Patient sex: M
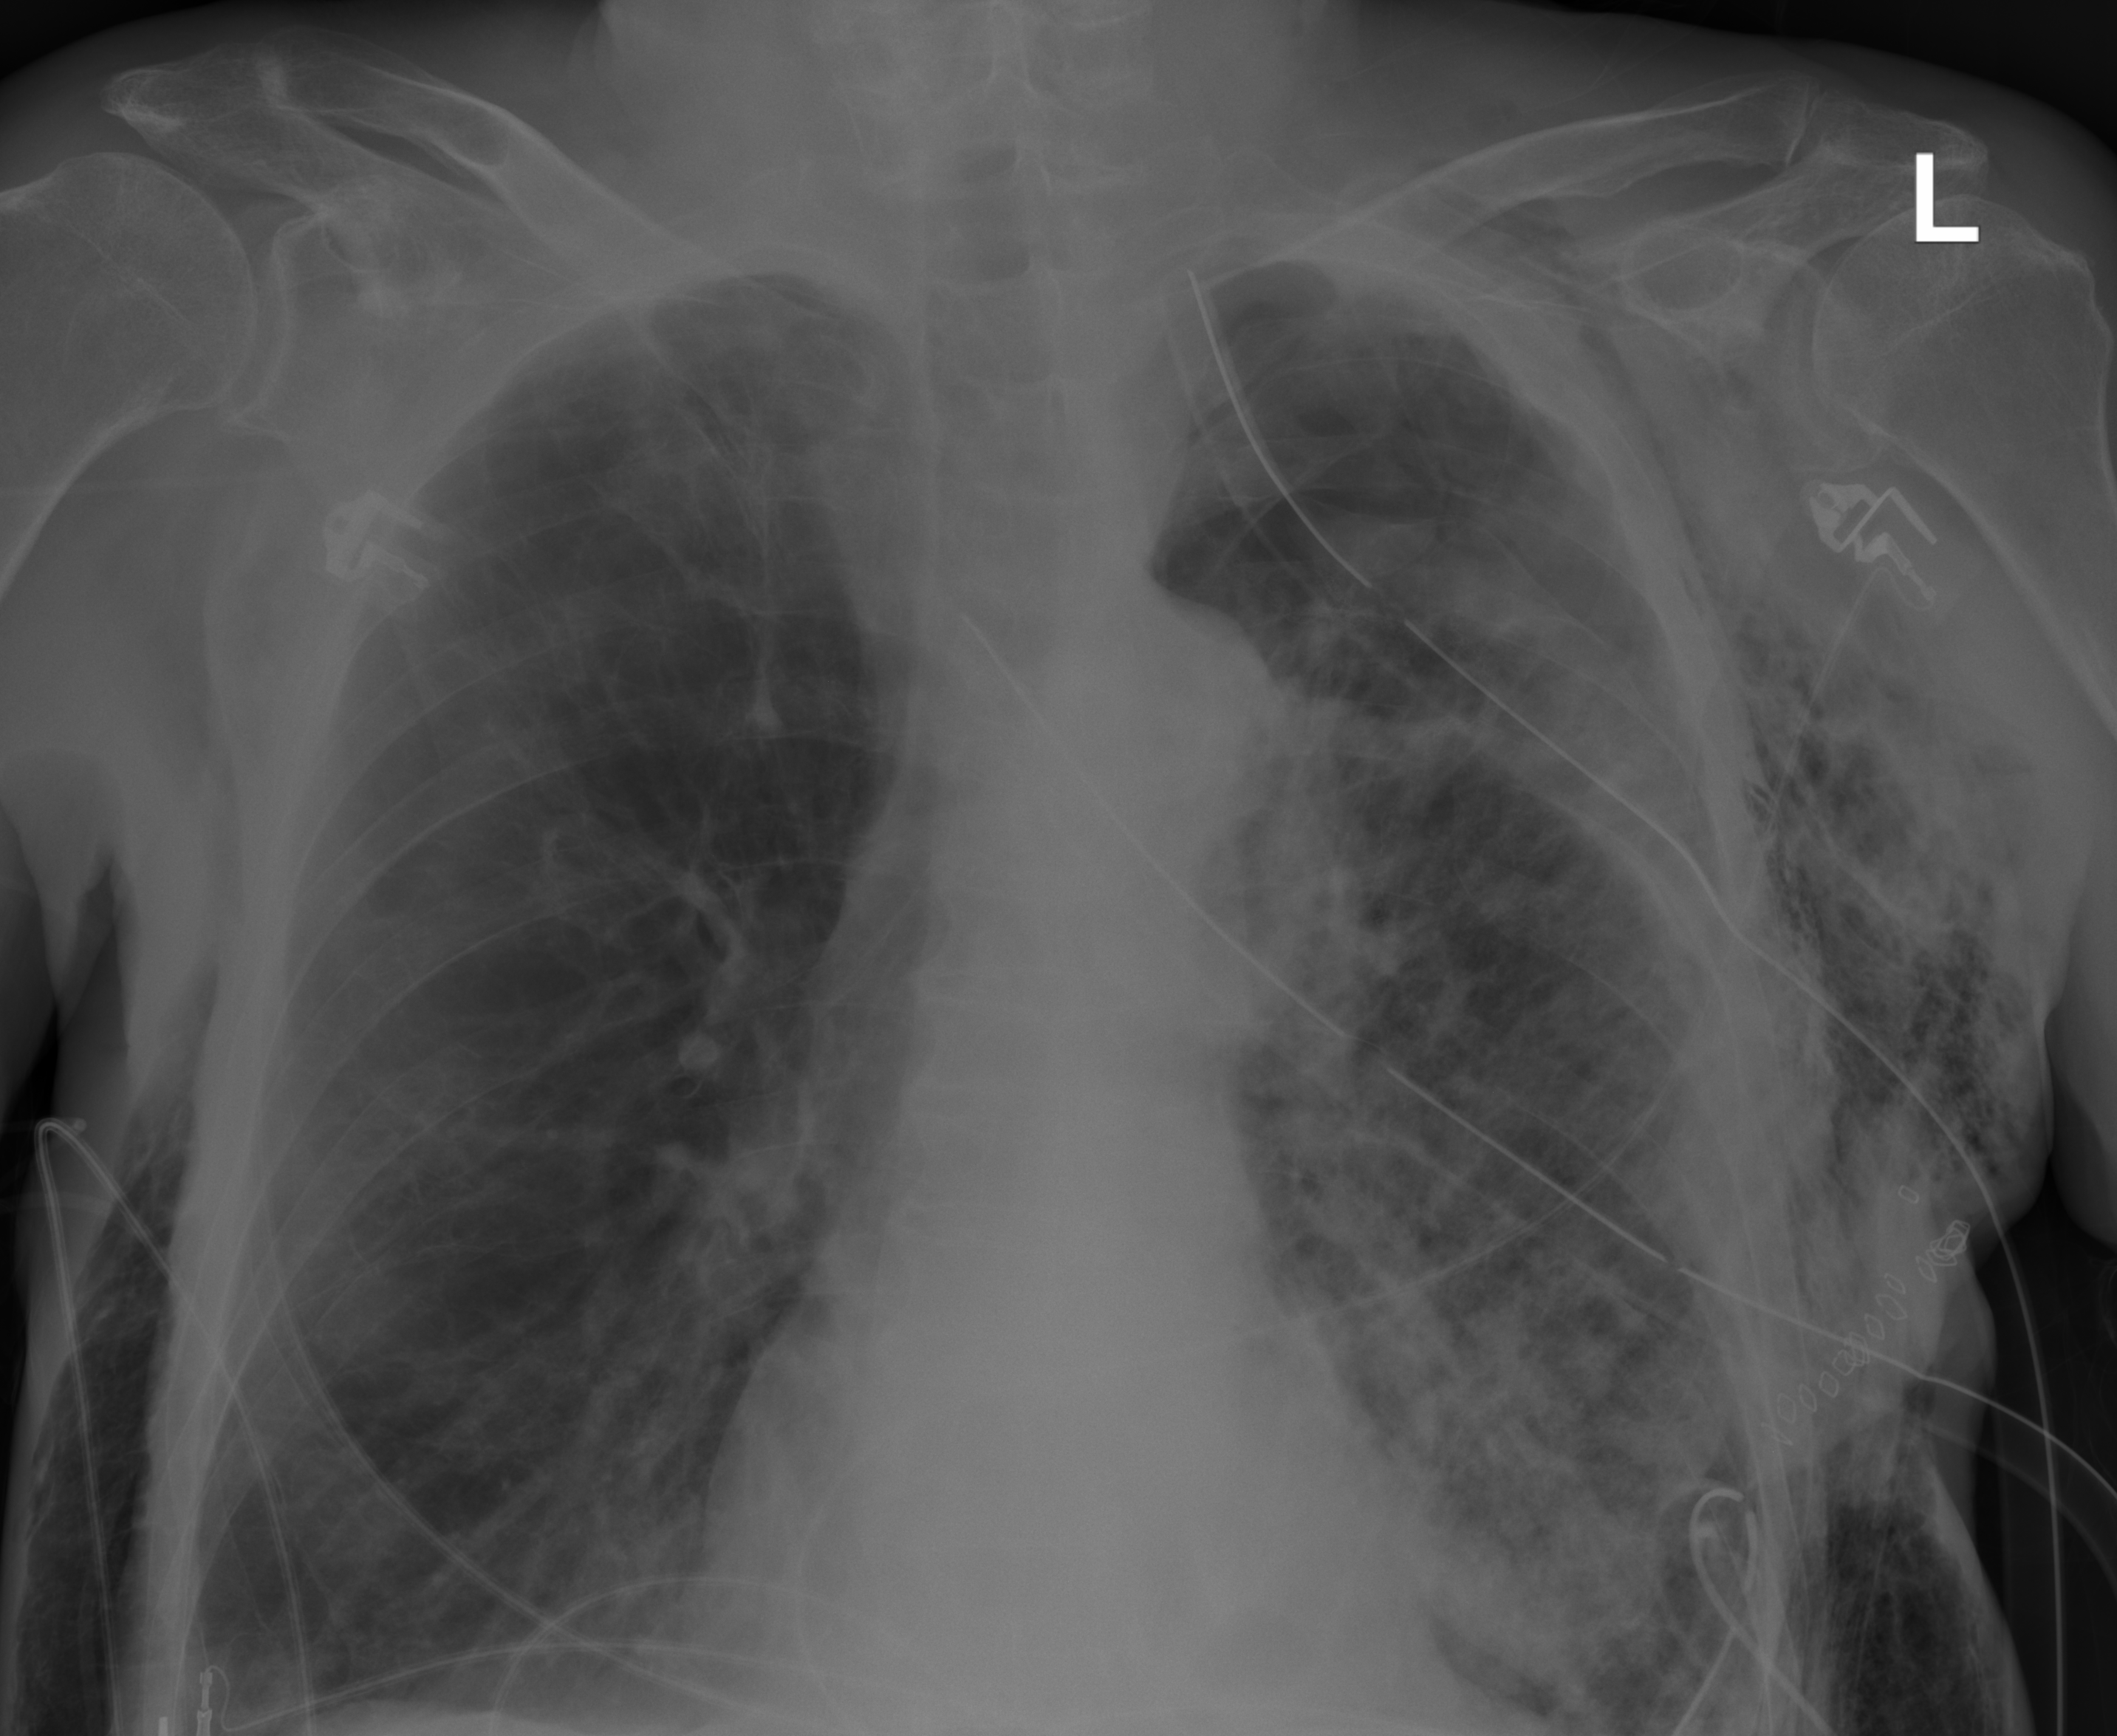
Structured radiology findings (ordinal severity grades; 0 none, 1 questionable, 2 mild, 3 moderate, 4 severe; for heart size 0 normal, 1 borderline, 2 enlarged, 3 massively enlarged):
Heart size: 0
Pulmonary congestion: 1
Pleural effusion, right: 0
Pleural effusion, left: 1
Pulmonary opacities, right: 0
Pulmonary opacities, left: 2
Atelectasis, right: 1
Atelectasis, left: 2